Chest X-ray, AP view. Patient: 40 years old, sex M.
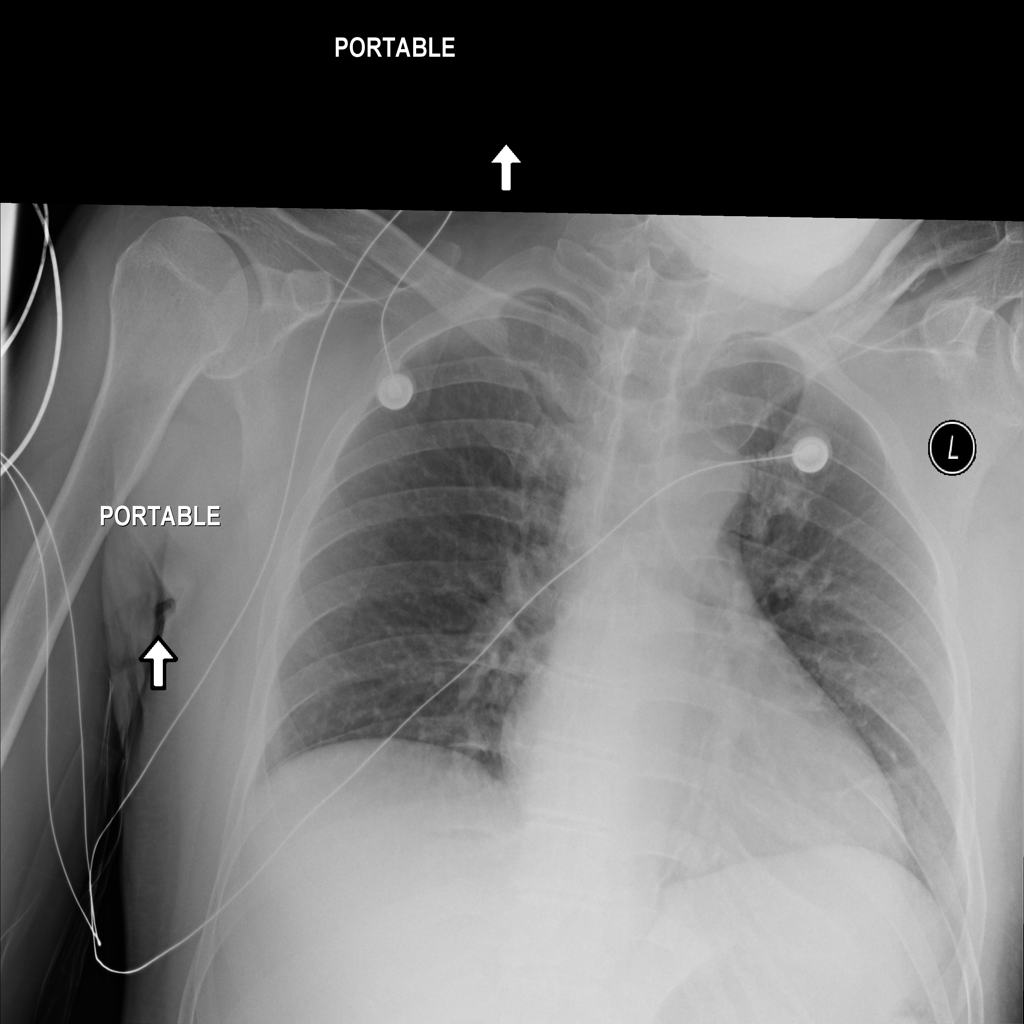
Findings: Atelectasis